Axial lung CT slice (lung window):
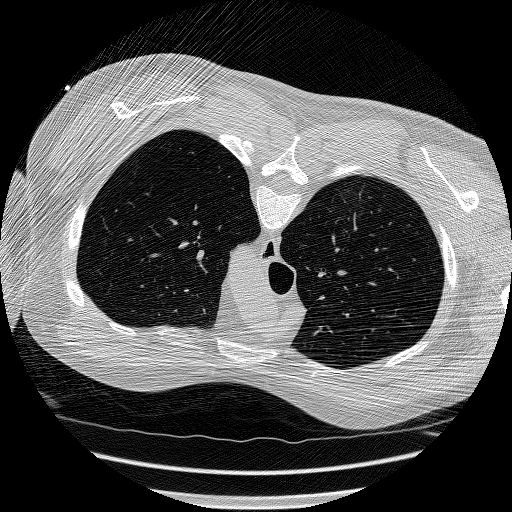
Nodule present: no